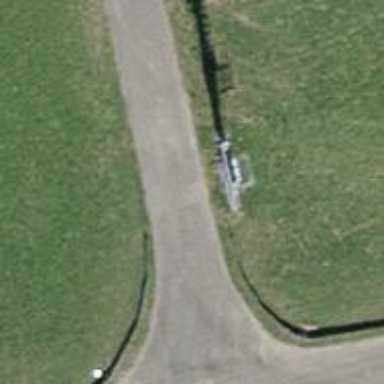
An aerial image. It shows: Distribution transformer attached to power pole.